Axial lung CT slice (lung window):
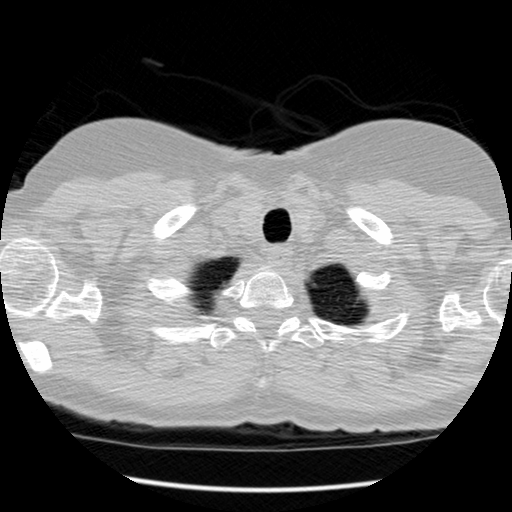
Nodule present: no